Field crop: tomato
Growth stage: 1
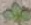
Species: solanum